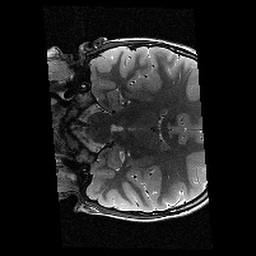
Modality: T2w
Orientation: coronal
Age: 9
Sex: male
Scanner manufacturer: siemens
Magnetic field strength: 3 T
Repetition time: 9.23 s
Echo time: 0.067 s